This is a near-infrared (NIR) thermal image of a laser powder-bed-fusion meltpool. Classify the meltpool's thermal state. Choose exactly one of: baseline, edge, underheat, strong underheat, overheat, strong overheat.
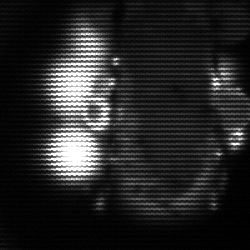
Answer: strong underheat